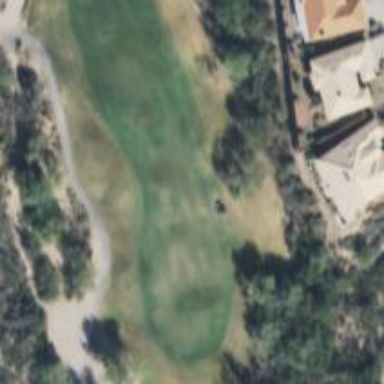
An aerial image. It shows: View of golf hole.